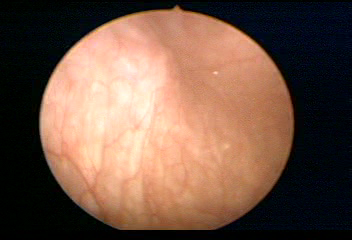
Modality: WLC
Class: Normal mucosa
Bladder cancer association: No